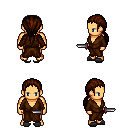
a pixel art fantasy rpg character, male body template, human, tanned skin, brown robe, red pants, brown ponytail hairstyle, gray slippers, dagger, four views (front, back, left, right), 2x2 character sprite sheet, small pixel art, hard edges, no anti-aliasing